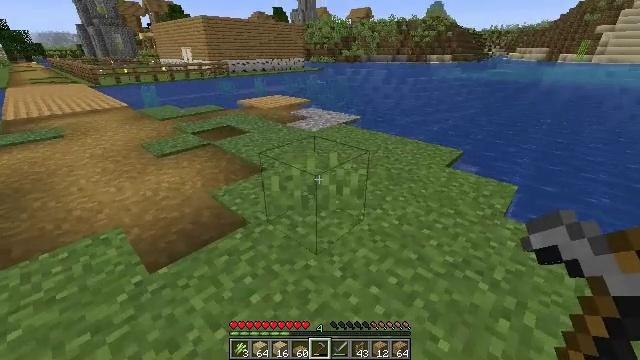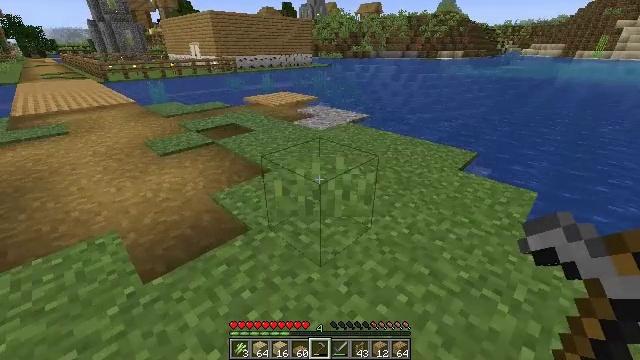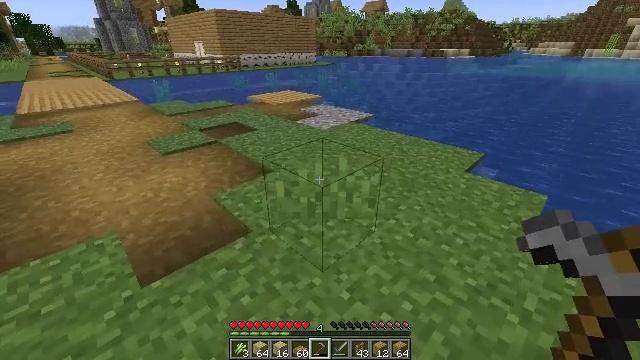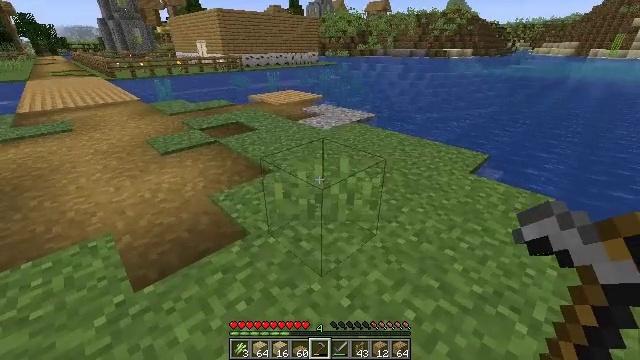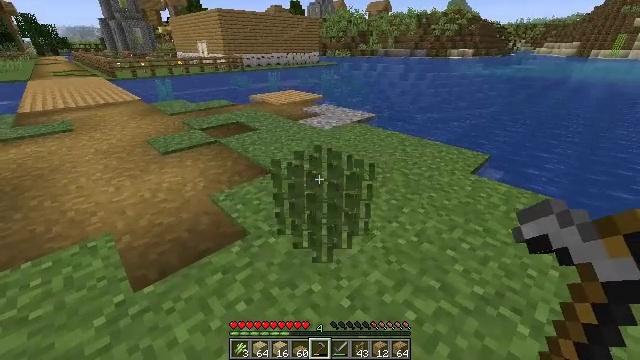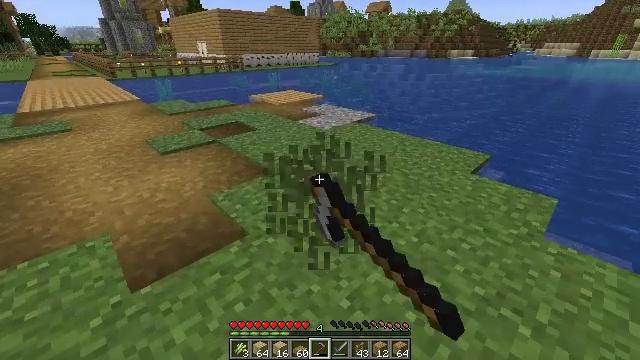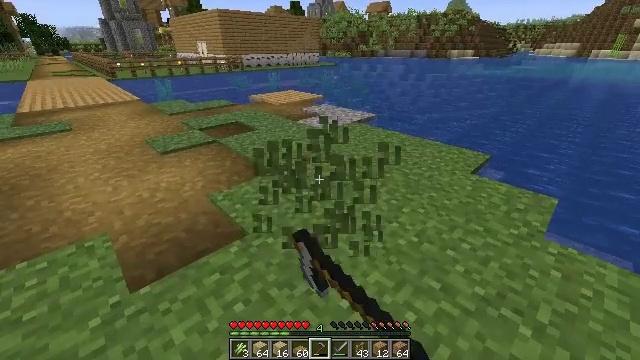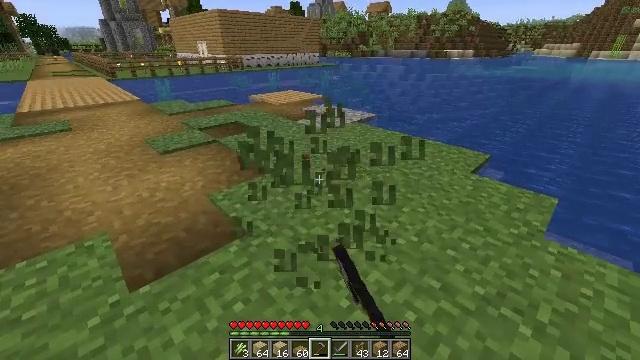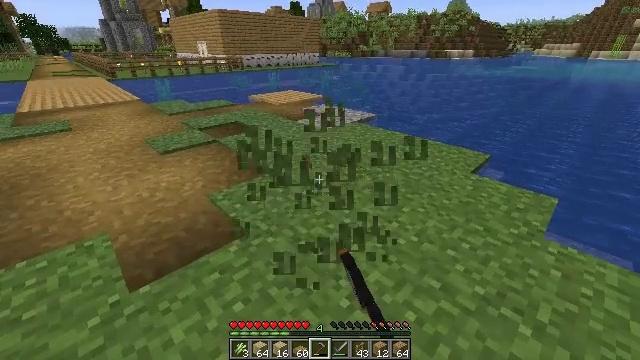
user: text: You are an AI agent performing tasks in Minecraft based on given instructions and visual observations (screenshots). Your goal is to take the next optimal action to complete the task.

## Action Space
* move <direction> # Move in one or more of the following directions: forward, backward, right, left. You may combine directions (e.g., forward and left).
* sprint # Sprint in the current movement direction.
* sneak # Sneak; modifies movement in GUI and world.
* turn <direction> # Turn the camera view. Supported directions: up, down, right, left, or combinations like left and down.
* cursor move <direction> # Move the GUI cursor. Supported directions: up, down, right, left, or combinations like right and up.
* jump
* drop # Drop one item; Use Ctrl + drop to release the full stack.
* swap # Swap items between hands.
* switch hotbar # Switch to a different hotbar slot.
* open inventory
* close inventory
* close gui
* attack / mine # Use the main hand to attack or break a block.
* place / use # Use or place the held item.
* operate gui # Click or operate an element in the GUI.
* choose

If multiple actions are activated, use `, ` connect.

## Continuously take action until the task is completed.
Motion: motion action
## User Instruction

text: Gather grass by holding the left mouse button.
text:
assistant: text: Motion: turn left
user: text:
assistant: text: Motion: no_op
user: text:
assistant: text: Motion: no_op
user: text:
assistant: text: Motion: attack / mine
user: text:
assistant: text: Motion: attack / mine
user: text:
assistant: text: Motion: attack / mine
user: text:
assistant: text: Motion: attack / mine
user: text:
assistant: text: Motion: no_op
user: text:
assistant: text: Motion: no_op